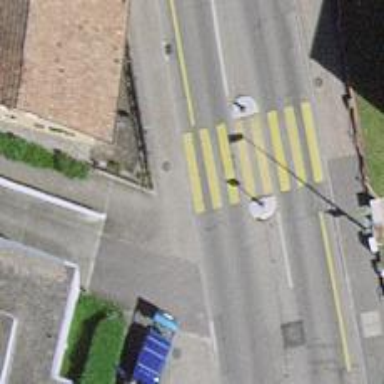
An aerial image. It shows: Zebra crossing on the road.